Question: I recently implemented a linear sampled gaussian blur based on this article: <URL>
It generally came out well, however it appears there is slight aliasing on text and thinner collections of pixels. I'm pretty stumped as to what is causing this, is it an issue with my shader or weight calculations or is it an inherit draw back of using this method?
I'd like to add that I don't run into this issue when I sample each pixel regularly instead of using bilinear filtering.
Any insights are much appreciated. Here's a code sample of how I work out my weights:
'''
int support = int(sigma * 3.0f);
float total = 0.0f;
weights.push_back(exp(-(0*0)/(2*sigma*sigma))/(sqrt(2*constants::pi)*sigma));
total += weights.back();
offsets.push_back(0);
for (int i = 1; i <= support; i++)
{
float w1 = exp(-(i*i)/(2*sigma*sigma))/(sqrt(2*constants::pi)*sigma);
float w2 = exp(-((i+1)*(i+1))/(2*sigma*sigma))/(sqrt(2*constants::pi)*sigma);
weights.push_back(w1 + w2);
total += 2.0f * weights[i];
offsets.push_back((i * w1 + (i + 1) * w2) / weights[i]);
}
for (int i = 0; i < support; i++)
{
weights[i] /= total;
}
'''
And here is the fragment shader (there is another vertical version of this shader too):
'''
void main()
{
vec3 acc = texture2D(tex_object, v_tex_coord.st).rgb*weights[0];
for (int i = 1; i < NUM_SAMPLES; i++)
{
acc += texture2D(tex_object, (v_tex_coord.st+(vec2(offsets[i], 0.0)/tex_size))).rgb*weights[i];
acc += texture2D(tex_object, (v_tex_coord.st-(vec2(offsets[i], 0.0)/tex_size))).rgb*weights[i];
}
gl_FragColor = vec4(acc, 1.0);
'''
Here is a screenshot depicting the issue:

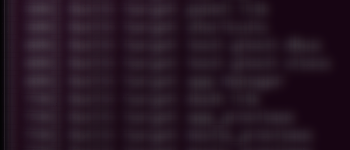
Answer: This is an inherent issue with the bilinear filtering. It's unavoidable.